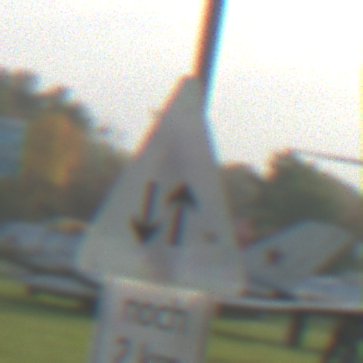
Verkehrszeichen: Gegenverkehr
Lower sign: LaengeEinerStrecke4
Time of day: SunriseSunset
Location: Outdoor (Special)
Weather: Clear
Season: NotSpecified
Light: Natural